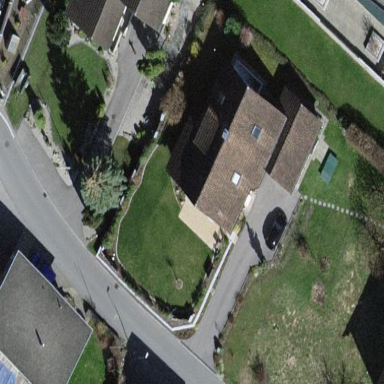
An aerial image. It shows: Gabled house with brown roof tiles. The roof is oriented along the building.